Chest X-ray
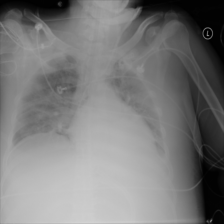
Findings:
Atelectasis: negative
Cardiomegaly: negative
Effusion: positive
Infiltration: negative
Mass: negative
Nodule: negative
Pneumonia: negative
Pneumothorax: negative
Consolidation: positive
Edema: negative
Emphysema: negative
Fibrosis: negative
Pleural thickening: negative
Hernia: negative